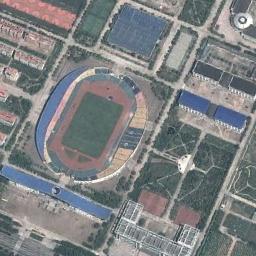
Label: stadium